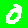
Digit: 0